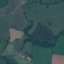
Land use / land cover: Pasture